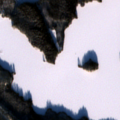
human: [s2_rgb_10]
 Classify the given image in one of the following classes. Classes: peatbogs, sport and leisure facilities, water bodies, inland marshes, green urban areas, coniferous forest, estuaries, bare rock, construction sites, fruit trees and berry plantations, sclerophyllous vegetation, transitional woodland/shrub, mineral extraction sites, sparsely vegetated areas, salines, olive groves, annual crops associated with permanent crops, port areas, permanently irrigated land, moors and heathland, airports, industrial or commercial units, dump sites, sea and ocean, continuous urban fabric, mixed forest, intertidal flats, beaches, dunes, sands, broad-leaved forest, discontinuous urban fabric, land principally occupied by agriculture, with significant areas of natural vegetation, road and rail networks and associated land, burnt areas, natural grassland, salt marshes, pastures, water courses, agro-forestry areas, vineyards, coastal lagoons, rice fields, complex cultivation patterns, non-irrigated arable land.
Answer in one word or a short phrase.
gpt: coniferous forest, mixed forest, water bodies